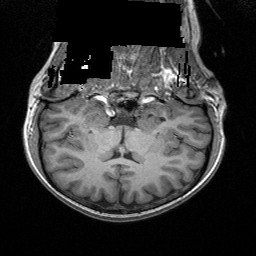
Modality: T1w
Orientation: sagittal